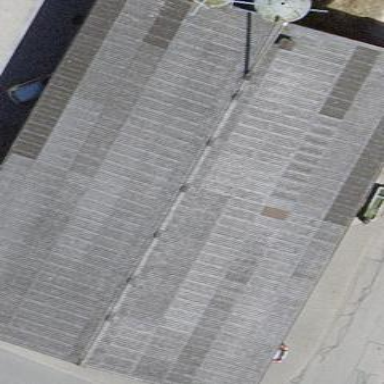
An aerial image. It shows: Barn.